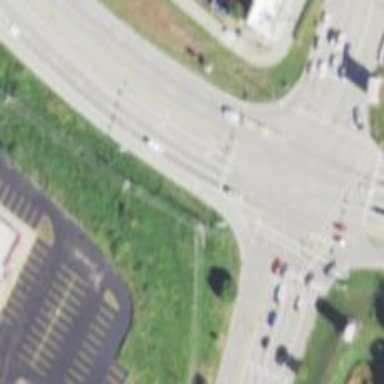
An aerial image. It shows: Trunk link highway.